Question: I am writing an application that exports video that I have captured (PAL SDI). The original color space is uyvy (4:2:2). When I convert the frames with swscale to 4:2:0 and encode with avcodec I get color bleeding between the fields. I suspect this is from swscale not being aware of the frame being interlaced. Here is an example of a part of a bob-deinterlaced frame from my exported video showing one of the fields:

As you can see, the color bleeds from the other field. How do I keep this from happening? I have looked at the library and tried to find anything in swscale that tells it to respect the fields, but I haven't found anything.
I store each field in seperate buffers, so I can process the fields individually before hand if that would help.
Thankful for any help on this!
Regards
Carl
Edit: Basically, what I want is to output PAL DV. I suspect swscale is able to somehow produce this type of interlaced 420, since ffmpeg (the application) can handle this (I think).
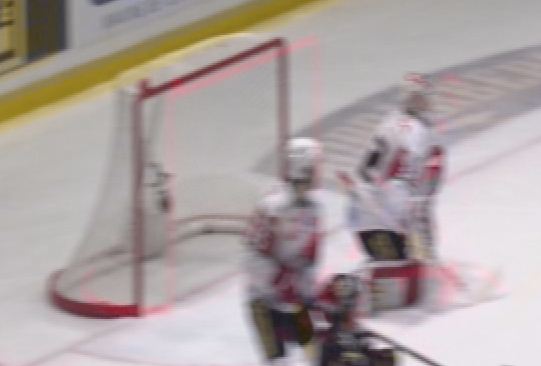
Answer: The answer is to do two swscale operations, one for each field. You can trick swscale to use the same buffer by specifying half the height with double the stride, and then offsetting the second operation by one line.
I finally got the answer from the libav-user list. Example code can be found in MPlayer/libmpcodecs/vf_scale.c and libavfilter/vf_scale.c